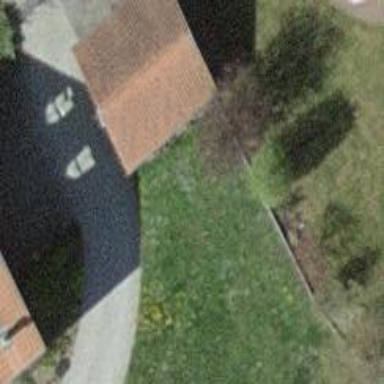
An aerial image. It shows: View of roof of building.